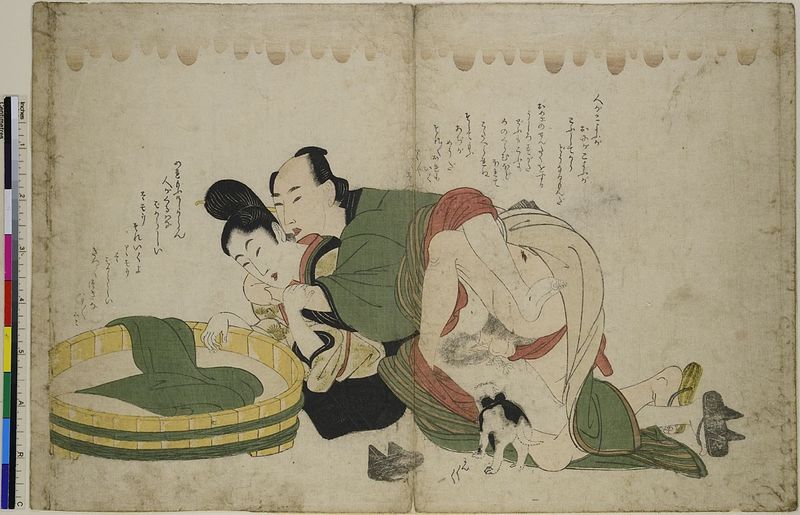
Titel: Während des Wäschewaschens
Standort: Hamburg
Institution: Museum für Kunst und Gewerbe Hamburg
Schlagwörter: mann, frau, tier, kleidung, schüssel, stoff, holzschnitt, schrift, japanisch, penis, sex, druckgraphik, druckgrafik, asiatisch, liebespaar, liebende, zeit, geschlechtsverkehr, edo, geschlechtsakt, schambereich, koitus, reproduktionen, druckerzeugnisse, shunga